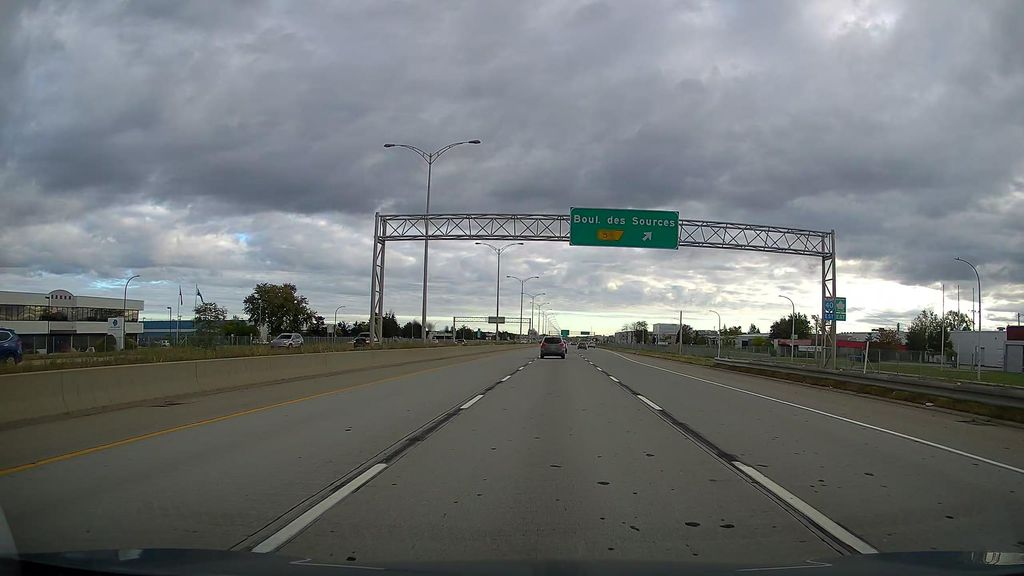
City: montreal